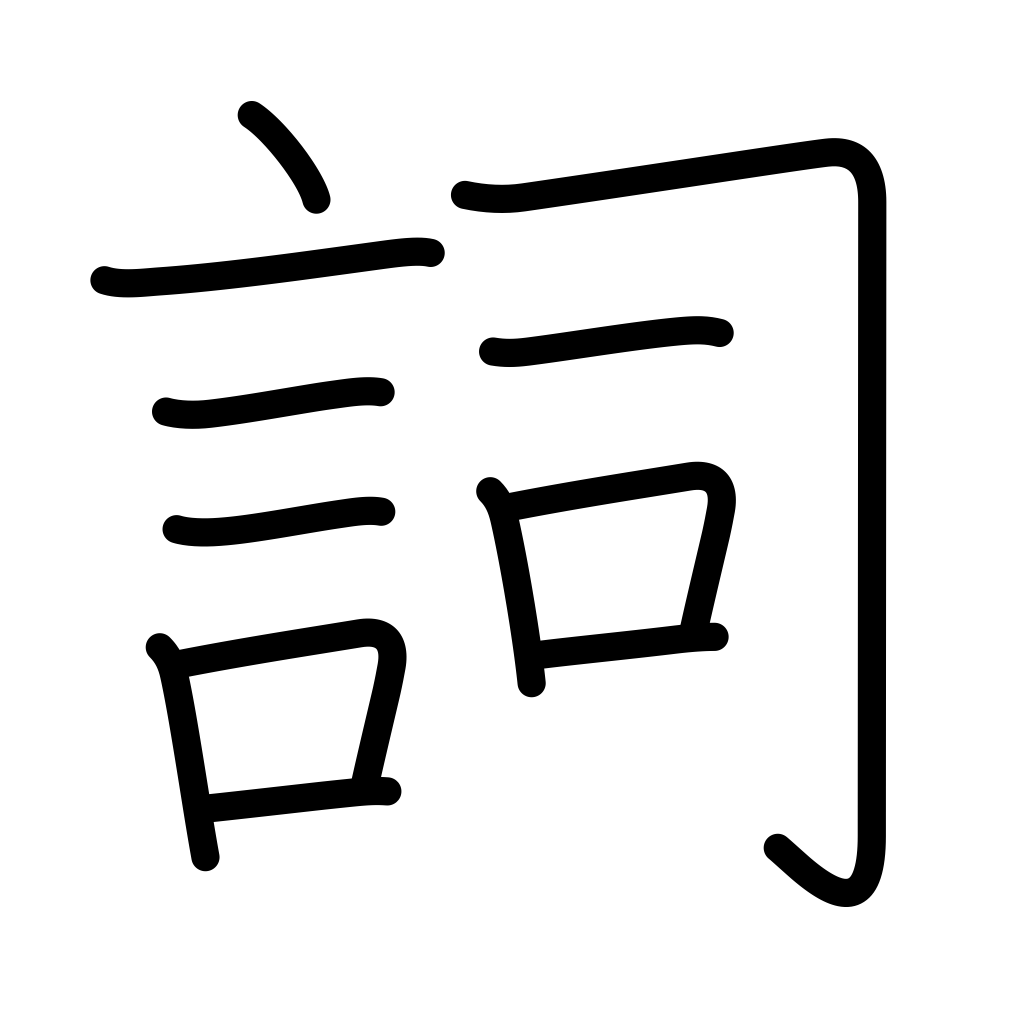
Meaning: part of speech, words, poetry